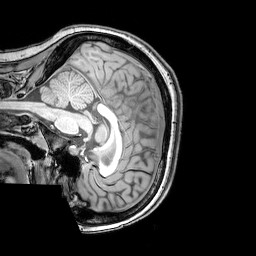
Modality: T1w
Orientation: sagittal
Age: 22
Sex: female
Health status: healthy
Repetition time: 0.081 s
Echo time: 0.037 s